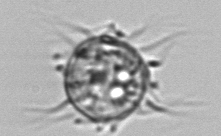
Label: Leegaardiella_ovalis